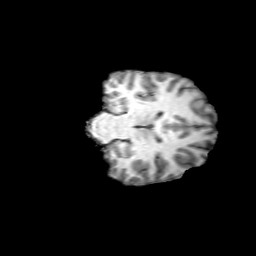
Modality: T1w
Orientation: coronal
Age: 21
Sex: female
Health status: ill